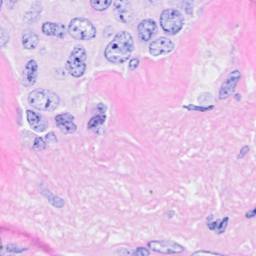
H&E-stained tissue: Breast